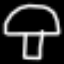
Label: mushroom